Question:
Basically I want texts to be smaller (or autoshrink).
I want some part of the texts to have a different color. I like near to be blue with different diminutive font.
How would I do so?
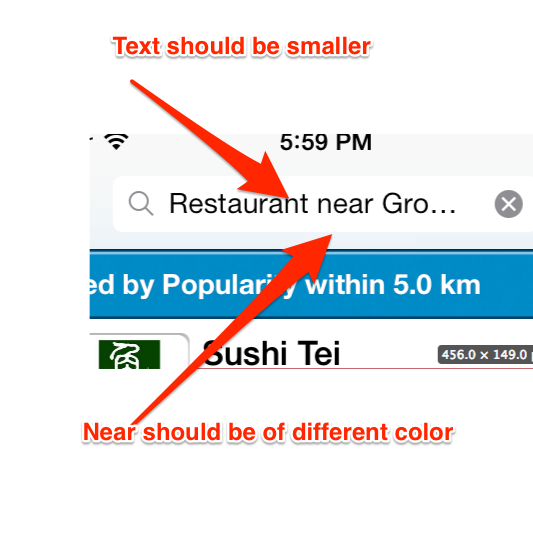
Answer: Do you really need to use a 'UISearchBar'? I had a similar problem and solved it by using a UITextField instead. You can customize the 'UITextField' to look equal to the 'UISeachBar'.
The advantage of 'UITextField': You can use attributed text! That is a feature available since iOS 6.0 which you even can modify in the text fields attribute inspector. To set the attributed text programmatically use the textField.attributedText property.
You can change the text as you like! Take a look at <URL>. With that you can modify your string as described above.